Question: What I am trying to achieve is shown in the following screenshot:

The bottom part of the title has a text-stroke, the sides and upper parts have a (text)color.
I currently achieved this by creating two divs in a container to 'stitch' them together.
But is there a cleaner way of achieving this instead of writing two divs with the same content?
My code:
'''
.about_title-top {
width: 100%;
position: absolute;
text-align: center;
}
.about_title-top_upper {
position: absolute;
top: 0;
/*transform: translateY(50%);*/
}
.about_title-top_lower {
position: absolute;
top: 0;
-webkit-clip-path: inset(44.5% 10% 0 10.25%);
clip-path: inset(50% 20% 0 20%);
}
.text-border{
-webkit-text-stroke-width: 1px;
-webkit-text-fill-color: transparent;
-webkit-text-stroke-color: red;
-webkit-filter: drop-shadow(0px 0px 2px red);
filter: drop-shadow(0px 0px 2px red);
}
'''
'''
<div class="about_title-top">
<h3 class="about_title-top_upper">Utrecht based interactive designer & front-end developer</h3>
<h3 class="about_title-top_lower text-border">Utrecht based interactive designer & front-end developer</h3>
</div>
'''
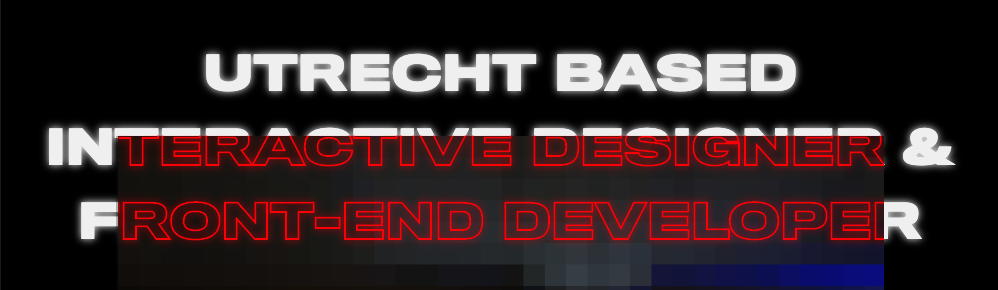
Answer: Here is an idea using clip-path where you will need to duplicate the text but not in the HTML code:
'''
.box {
font-weight: 900;
font-size: 70px;
text-align: center;
font-family: sans-serif;
position:relative;
}
.box:before {
content: attr(data-text);
color: transparent;
-webkit-text-stroke-width: 1px;
-webkit-text-fill-color: transparent;
-webkit-text-stroke-color: red;
-webkit-filter: drop-shadow(0px 0px 2px red);
filter: drop-shadow(0px 0px 2px red);
}
.box:after {
content: attr(data-text);
position:absolute;
top:0;
left:0;
right:0;
bottom:0;
color:#fff;
background:#000;
clip-path:polygon(0 0,100% 0,100% 100%,80% 100%,80% 40%,20% 40%,20% 100%,0 100%);
filter: drop-shadow(0px 0px 2px #fff);
}
'''
'''
<div class="box" data-text="Utrecht based interactive designer & front-end developer"></div>
'''
<URL>